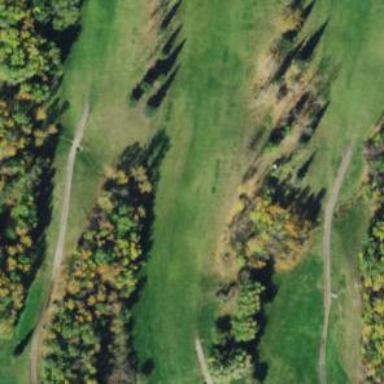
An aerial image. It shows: Scenic golf fairway.